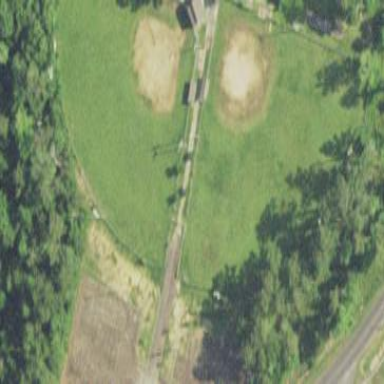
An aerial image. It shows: Softball pitch for leisure and sport activities.